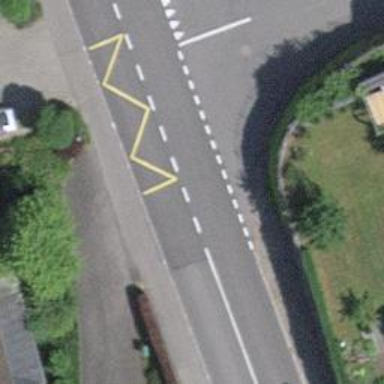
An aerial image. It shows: Bus stop equipped with public transport stop position.